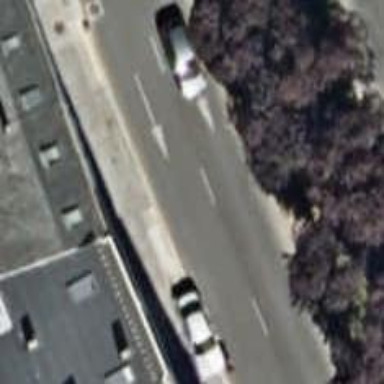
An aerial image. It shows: Sidewalk along the footway.